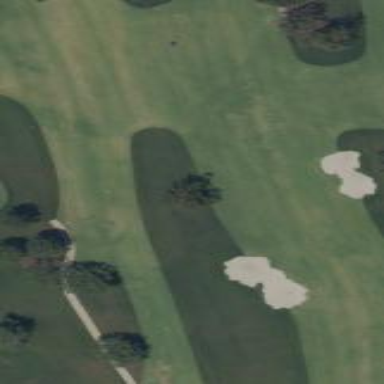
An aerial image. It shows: Golf rough area.